Question: I am trying to clone an App Engine project written in python, into Pycharm.
My version of git is 1.9
I have the latest version of PyCharm.
I have run gcloud auth login so that I can authenticate using my google account. When I try to clone the repository at <URL>
I get a dialog box similar to the one below, request me to enter a username and password.

I enter my gmail account but I can't login. It tells me it can't connect to the repository.
Please help.
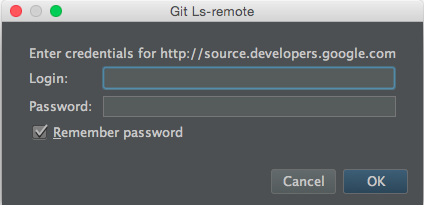
Answer: Do the following:
1. Create a directory where you want your local Git repository to be located and navigate to it. $mkdir directory $cd directory
2. Run the gcloud auth login command. This command gets the credentials required to access your Cloud Repository from the Google Cloud Platform. $ gcloud auth login
3. Run the gcloud init command. This command creates the local Git repository and adds your Cloud Repository as the Git origin remote. $ gcloud init project_id
The gcloud init command creates a directory named project_id/default in the current directory. The default directory contains your local Git repository.
1. Run PyCharm and do one of the following: On the Welcome screen, click Open On the main menu, choose File | Open.
2. In the Select Path dialog box, select the directory named project_id/default
Pycharm will connect to the repository automatically.